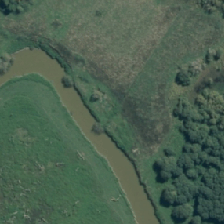
Land cover: indigenous_forest